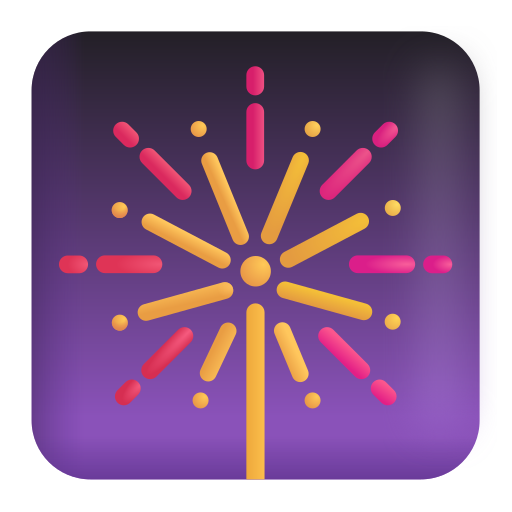
fireworks color